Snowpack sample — Buffalo Mountain, Silverthorne, Colorado, USA (2/22/26, 2:02 PM MST)
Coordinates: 39.622, -106.113
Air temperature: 33 °F
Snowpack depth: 63 cm
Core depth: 50 cm
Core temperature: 28.4 °F
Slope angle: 11°, slope face: 116°
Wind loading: low
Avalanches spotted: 0
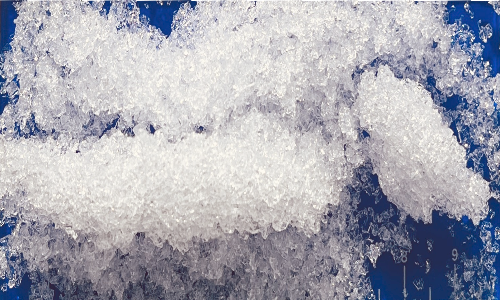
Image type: core
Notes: In a firebreak similar to site 1, minimal wind loading with no spotted avalanches (not many faces in view though)